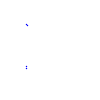
Particle: proton